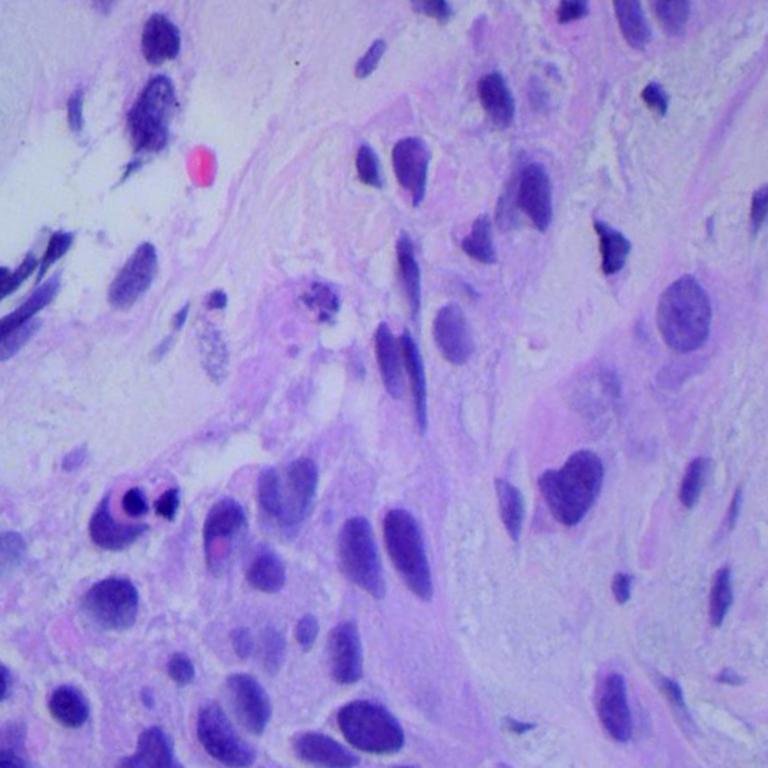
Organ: lung
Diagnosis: squamous carcinomas